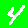
Digit: 4